Aerial crown-view tile of a tropical tree (Barro Colorado Island, Panama), acquired 20250124:
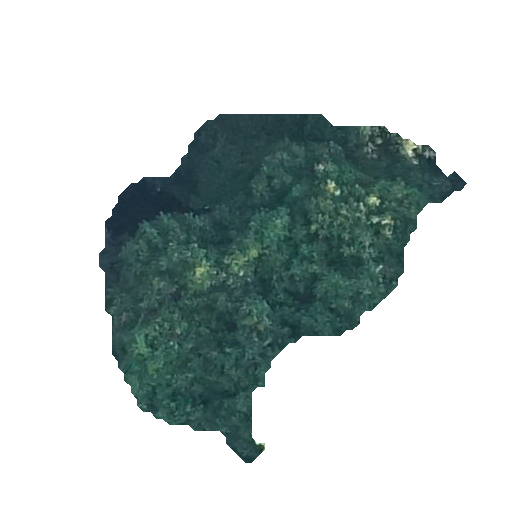
Species: Protium stevensonii
GBIF accepted scientific name: Tetragastris panamensis
Crown area: 107.955 m²